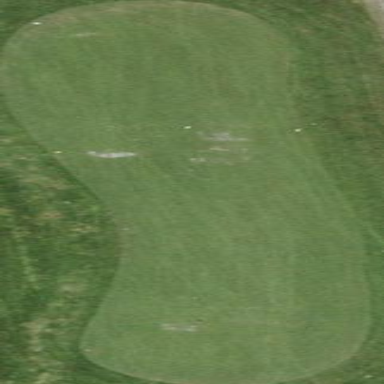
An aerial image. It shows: Grass area designated as golf tee.